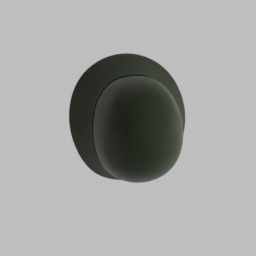
Label: people